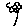
Label: flower